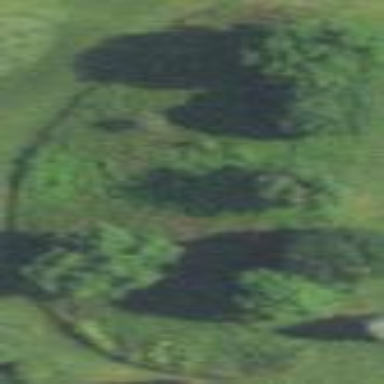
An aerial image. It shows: Area with grass used as rough in golf course.